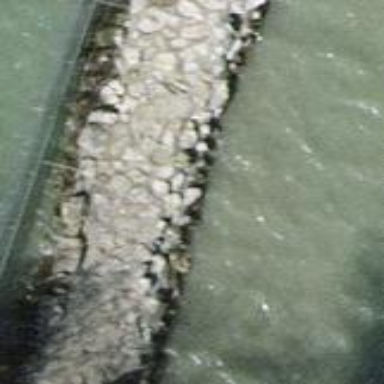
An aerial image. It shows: Breakwater structure.